Question:
So we have the menu above. That I need to construct for a WordPress template. I have no idea how to make the hover and active states. Untill now I have this:
HTML ():
'''
<nav id="nav-main" role="navigation">
<div class="menu-primary-navigation-container">
<ul id="menu-primary-navigation" class="menu">
<li>
<a href="#" title="">
Home
</a>
</li>
<li>
<a href="#" title="">
Menu Link
</a>
</li>
<li>
<a href="#" title="">
Menu Link
</a>
</li>
<li>
<a href="#" title="">
Menu Link
</a>
</li>
<li>
<a href="#" title="">
Menu Link
</a>
</li>
<li>
<a href="#" title="">
Menu Link
</a>
</li>
</ul><!-- #menu-primary-navigation -->
</div><!-- .menu-primary-navigation-container -->
</nav><!-- #access -->
'''
Then I have the CSS:
'''
#nav-main {
width: 956px;
height: 44px;
border: 1px solid #a5a5a5;
background: url(images/bg-nav-main.jpg) repeat-x;
}
.menu-primary-navigation-container {}
#menu-primary-navigation {
margin: 0;
padding: 0;
list-style-type: none;
}
#menu-primary-navigation li {
height: 44px;
display: inline-block;
}
#menu-primary-navigation li a {
color: #ffffff;
font-family: Arial, Helvetica, sans-serif;
font-weight: bold;
font-size: 16px;
text-decoration: none;
line-height: 44px;
padding: 0 46px;
}
#menu-primary-navigation li a:hover {}
'''
And this is all. Here I am stucked. Those slashes are the bad points of this menu.
Any ideas?
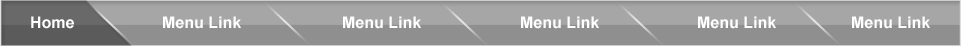
Answer: Make graphics that way:

Yellow represents transparent color.
Then add negative margin to '<li>' so they will be next to each other without spaces.